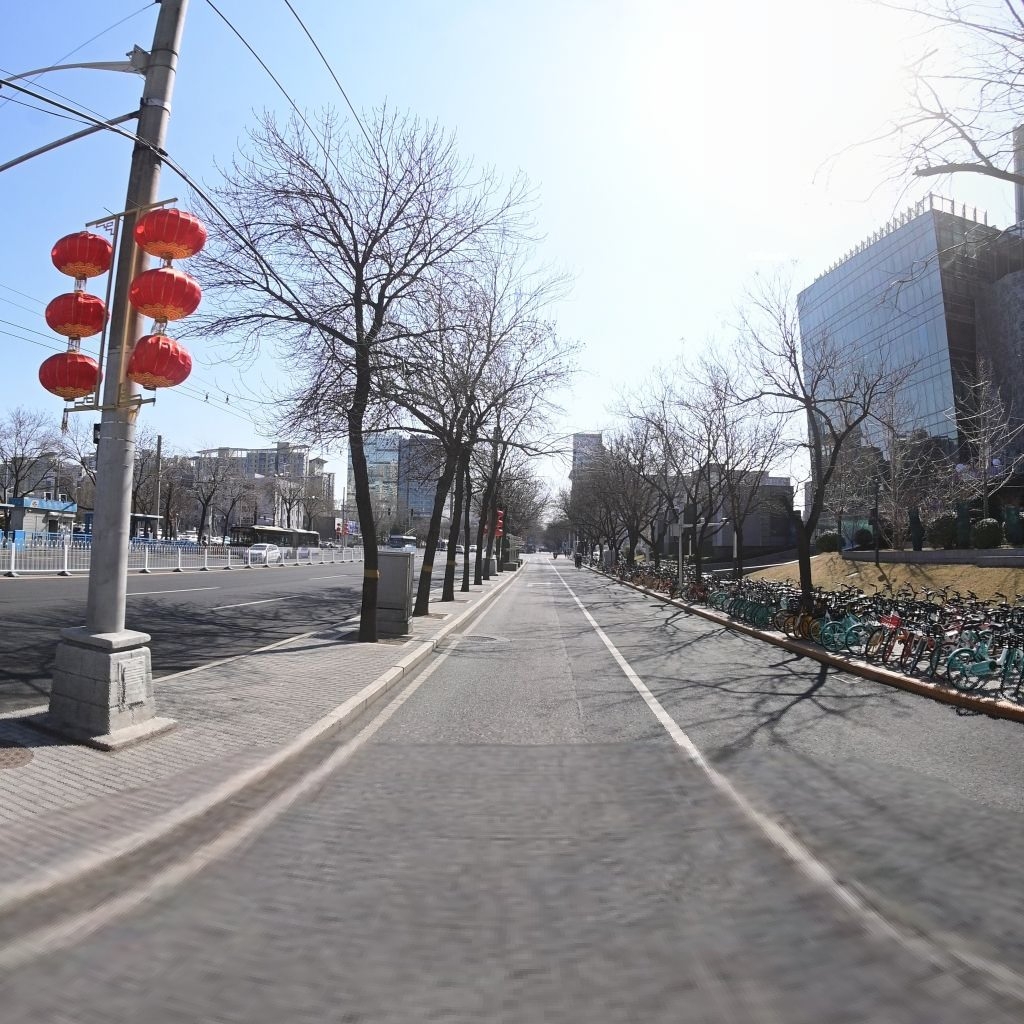
Region: Chaoyang
Road damage annotations: longitudinal crack, manhole cover, manhole cover